Question: I am working on a project that makes use of a MySQL Database to store snippets of code for use on multiple websites. For each content snippet I also keep an edit history table, to which I add a record every time a snippet is updated. Occasionally it will be desirable to delete a snippet completely, and any associated edit history. When setting up the DB, I set up the foreign key relationship to ON DELETE CASCADE so that deleting the snippet will automatically delete the history. However, I am getting the following error:
> Error in query: delete from SNIPPET where id = 1. Cannot delete or update a parent row: a foreign key constraint fails ('universal_content_repository/SNIPPET_EDIT_HISTORY', CONSTRAINT 'fk_SNIPPET_EDIT_HISTORYRelationship13' FOREIGN KEY ('snippet_id') REFERENCES 'SNIPPET' ('id'))
Here is the code I use to create the DB as well as the relationships:
'''
/*Schema universal_content_repository*/
CREATE SCHEMA IF NOT EXISTS 'universal_content_repository'
DEFAULT CHARACTER SET utf8 COLLATE utf8_general_ci;
USE 'universal_content_repository';
CREATE TABLE 'universal_content_repository'.'USER' (
'id' INT UNSIGNED NOT NULL AUTO_INCREMENT COMMENT 'Stores the ID for the User.',
'username' VARCHAR(20) NOT NULL,
'first_name' VARCHAR(32) NOT NULL,
'last_name' VARCHAR(32) NOT NULL,
'is_active' VARCHAR(5) NOT NULL DEFAULT true,
'password' VARCHAR(32) NOT NULL,
'is_admin' BIT NOT NULL DEFAULT 0,
'prefers_wysiwyg' BIT DEFAULT 0,
PRIMARY KEY ('id')
) COMMENT 'Stores information about all Users for the Universal Content Repository.' ENGINE=INNODB
ROW_FORMAT=DEFAULT;
CREATE TABLE 'universal_content_repository'.'SNIPPET' (
'id' INT UNSIGNED NOT NULL AUTO_INCREMENT,
'title' VARCHAR(255) NOT NULL,
'content' TEXT NOT NULL,
'created_by' INT UNSIGNED,
'wysiwyg_editable' VARCHAR(6) NOT NULL DEFAULT true,
'is_enabled' BIT NOT NULL DEFAULT 1,
PRIMARY KEY ('id')
) COMMENT 'Guarantees that no two snippets may have the same name or ID.' ENGINE=INNODB
ROW_FORMAT=DEFAULT;
CREATE TABLE 'universal_content_repository'.'IMAGE' (
'id' INT UNSIGNED NOT NULL AUTO_INCREMENT,
'name' VARCHAR(32) NOT NULL,
'url' TEXT NOT NULL,
'alt' VARCHAR(32),
PRIMARY KEY ('id')
) ENGINE=INNODB
ROW_FORMAT=DEFAULT;
CREATE TABLE 'universal_content_repository'.'IMAGE_IN_SNIPPET' (
'rel_id' INT UNSIGNED NOT NULL AUTO_INCREMENT,
'snippet_id' INT UNSIGNED,
'image_id' INT UNSIGNED,
'position' INT COMMENT 'Stores the position of the image within the snippet, as notated in the snippet as [index]',
PRIMARY KEY ('rel_id')
) ENGINE=INNODB
ROW_FORMAT=DEFAULT;
CREATE TABLE 'universal_content_repository'.'SNIPPET_EDIT_HISTORY' (
'revision_id' INT UNSIGNED NOT NULL AUTO_INCREMENT,
'editing_user' INT UNSIGNED,
'snippet_id' INT UNSIGNED,
'old_contents' TEXT NOT NULL COMMENT 'Stores the old contents of the snippet.',
'edit_date' DATETIME NOT NULL COMMENT 'Stores the DateTime of the edit.',
PRIMARY KEY ('revision_id')
) ENGINE=INNODB
ROW_FORMAT=DEFAULT;
CREATE TABLE 'universal_content_repository'.'SESSION' (
'id' VARCHAR(32) NOT NULL COMMENT 'Stores the Session ID',
'access' INT(10) UNSIGNED NOT NULL,
'data' TEXT,
PRIMARY KEY ('id')
) ENGINE=INNODB
ROW_FORMAT=DEFAULT;
ALTER TABLE 'universal_content_repository'.'USER' ADD UNIQUE 'Identifiers' ('id','username');
ALTER TABLE 'universal_content_repository'.'SNIPPET' ADD UNIQUE 'identifiers' ('title','id');
ALTER TABLE 'universal_content_repository'.'SNIPPET' ADD CONSTRAINT 'fk_SNIPPETRelationship8' FOREIGN KEY ('created_by') REFERENCES 'universal_content_repository'.'USER'('id') MATCH SIMPLE ON UPDATE RESTRICT ON DELETE RESTRICT;
ALTER TABLE 'universal_content_repository'.'IMAGE_IN_SNIPPET' ADD CONSTRAINT 'fk_IMAGE_IN_SNIPPETRelationship10' FOREIGN KEY ('snippet_id') REFERENCES 'universal_content_repository'.'SNIPPET'('id') MATCH SIMPLE ON UPDATE CASCADE ON DELETE CASCADE;
ALTER TABLE 'universal_content_repository'.'IMAGE_IN_SNIPPET' ADD CONSTRAINT 'fk_IMAGE_IN_SNIPPETRelationship11' FOREIGN KEY ('image_id') REFERENCES 'universal_content_repository'.'IMAGE'('id') MATCH SIMPLE ON UPDATE RESTRICT ON DELETE RESTRICT;
ALTER TABLE 'universal_content_repository'.'SNIPPET_EDIT_HISTORY' ADD CONSTRAINT 'fk_SNIPPET_EDIT_HISTORYRelationship12' FOREIGN KEY ('editing_user') REFERENCES 'universal_content_repository'.'USER'('id') MATCH SIMPLE ON UPDATE RESTRICT ON DELETE RESTRICT;
ALTER TABLE 'universal_content_repository'.'SNIPPET_EDIT_HISTORY' ADD CONSTRAINT 'fk_SNIPPET_EDIT_HISTORYRelationship13' FOREIGN KEY ('snippet_id') REFERENCES 'universal_content_repository'.'SNIPPET'('id') MATCH SIMPLE ON UPDATE CASCADE ON DELETE CASCADE;
'''
If you want to see a graphical representation of the DB, you can see it at <URL>.
For those without a SchemaBank account, here is the ER:

Any ideas?
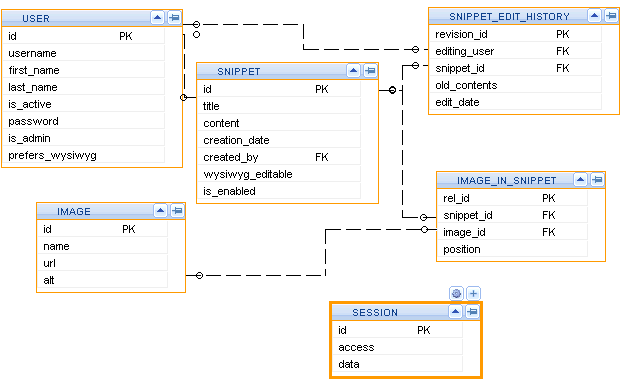
Answer: Looks like your code is right.
If it's practical, dump that database and restore it onto a different server as a test. If INNODB and MySQL internal states have gotten out of sync, that should give you a well-behaved database on the server you restore to.